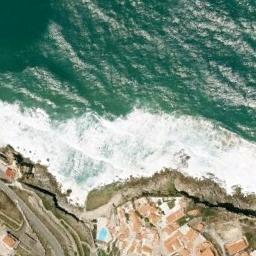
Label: beach